Question: >
<URL>
I'm trying to construct CSS where the '<a>' tag covers an entire '<div>' block, so that anywhere on the '<div>' can be clicked.
Here's how the final div should look (image is 64x64px):

Here's the HTML:
'''
<div>
<img src="" alt=""/>
<h3><a>On The Beach</a> <span class="exclusive">Exclusive</span></h3>
<span class="details">Save 10% off all package holidays</span>
</div>
'''
Any CSS guru's help?
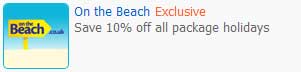
Answer: May be you can write like this:
'''
<a href="#">
<img src="" alt=""/>
<h3><span>On The Beach</span> <span class="exclusive">Exclusive</span></h3>
<span class="details">Save 10% off all package holidays</span>
</a>
'''
'''
a{
display:block;
}
'''
'<a>'